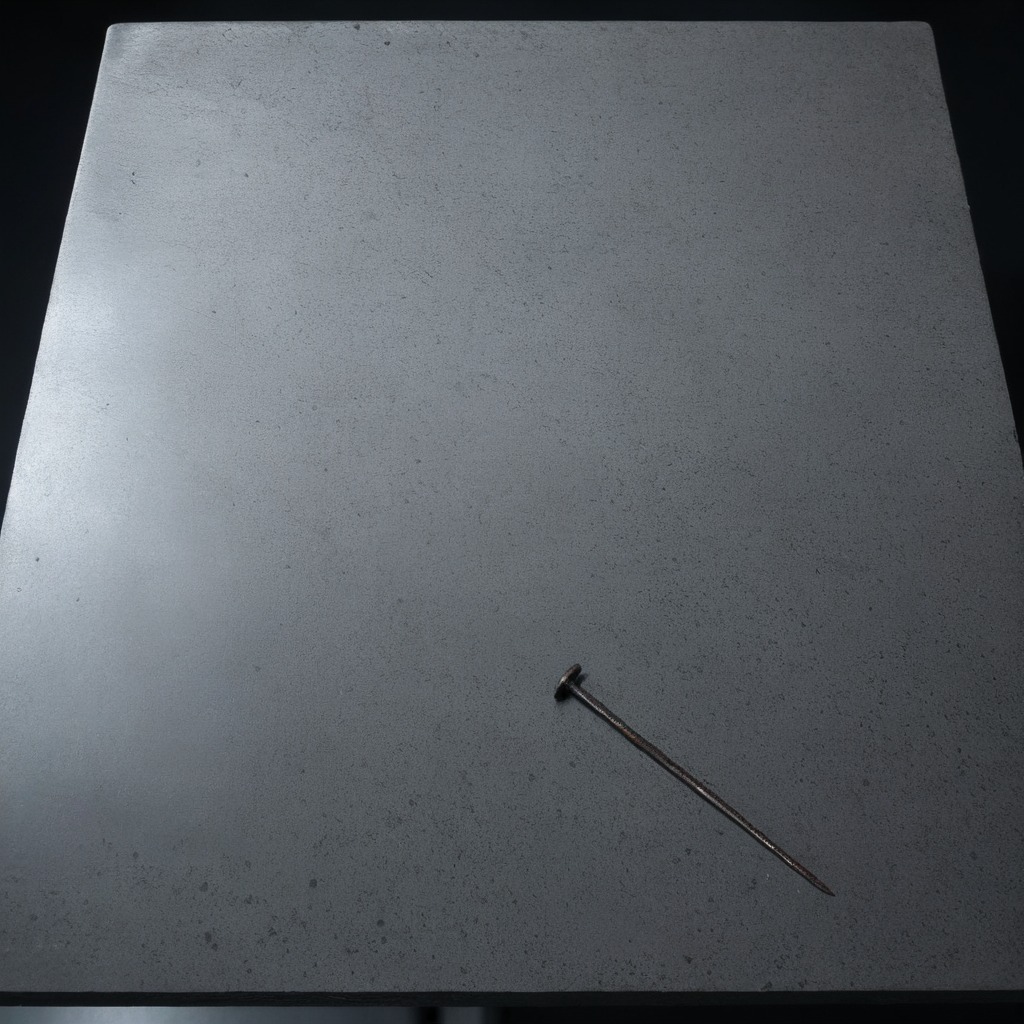
A nail is lying on a clean granite table inside a workshop at night dim ambient light soft shadows worn but